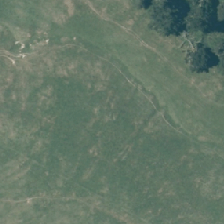
Land cover: shortrotation_cropland